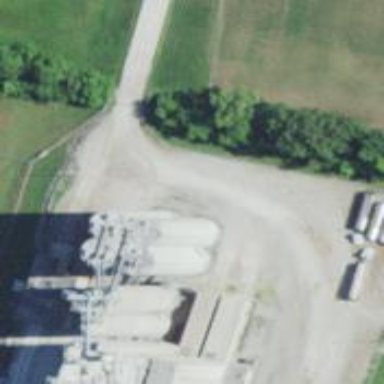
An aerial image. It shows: Storage tank that is man-made.